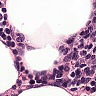
Metastatic tissue present: no